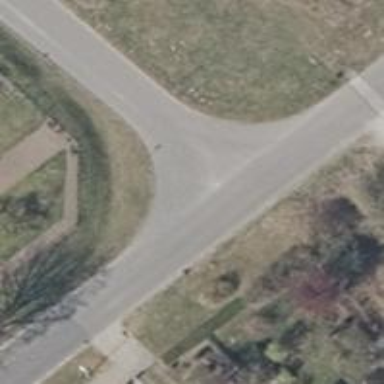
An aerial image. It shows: Smooth asphalt road in residential area.